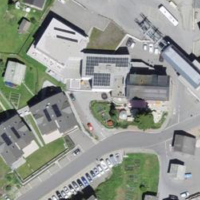
EUNIS habitat code: 54
Species observed at this site:
Rumex alpinus